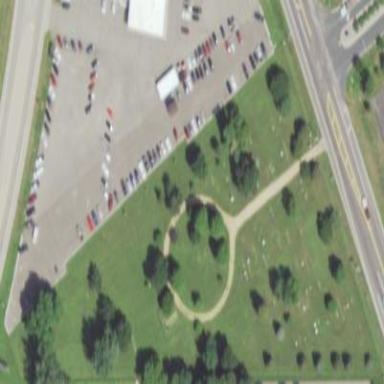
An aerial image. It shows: Cemetery.